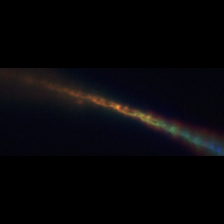
Taxon: Psuedo-nitzschia
Group: Diatoms